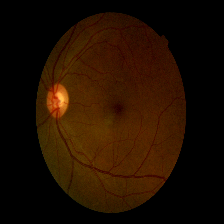
Diabetic retinopathy grade: Mild